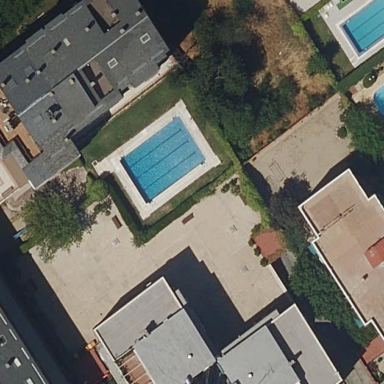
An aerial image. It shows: Swimming pool area designated for leisure and sports activities.